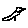
Label: bird